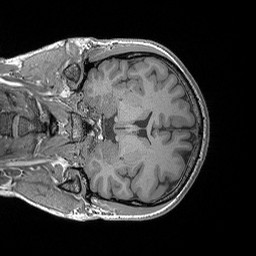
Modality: T1w
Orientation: coronal
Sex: male
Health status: healthy
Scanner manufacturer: siemens
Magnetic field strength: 3 T
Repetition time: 1.84 s
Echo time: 0.00296 s